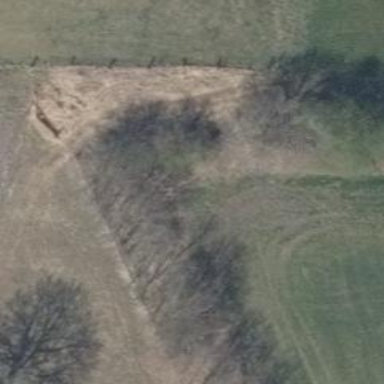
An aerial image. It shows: Hunting stand.